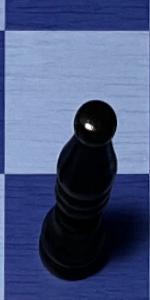
Label: Bishop_Black